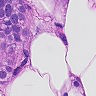
Metastatic tissue present: yes